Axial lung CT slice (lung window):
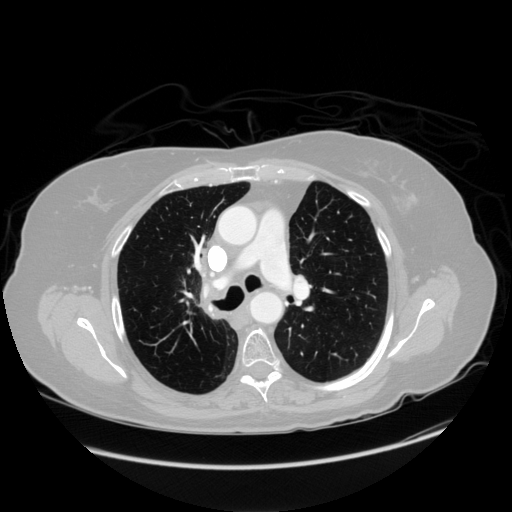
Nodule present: no